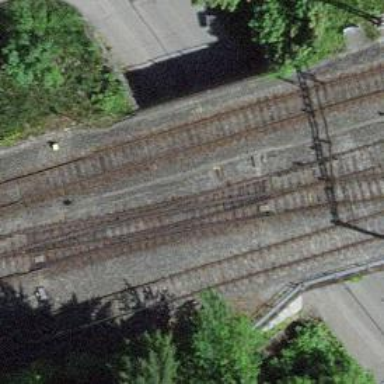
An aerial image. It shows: Railway switch.